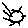
Label: sun